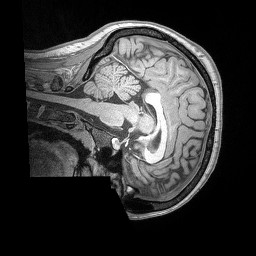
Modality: T1w
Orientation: sagittal
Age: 19
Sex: female
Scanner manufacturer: siemens
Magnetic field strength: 3 T
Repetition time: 2.53 s
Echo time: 0.00164 s